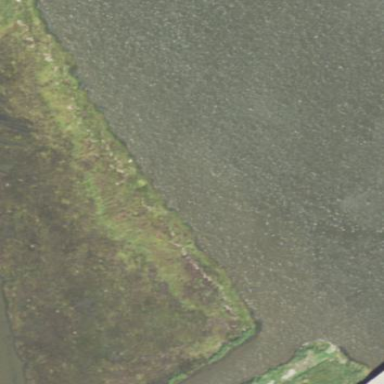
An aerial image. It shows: Marshy wetland area.